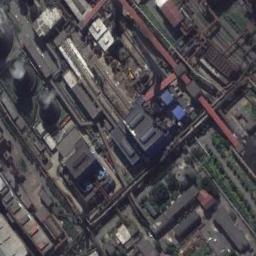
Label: thermal_power_station